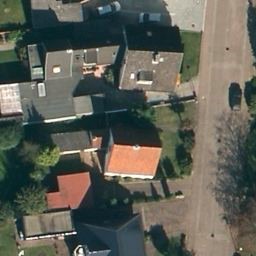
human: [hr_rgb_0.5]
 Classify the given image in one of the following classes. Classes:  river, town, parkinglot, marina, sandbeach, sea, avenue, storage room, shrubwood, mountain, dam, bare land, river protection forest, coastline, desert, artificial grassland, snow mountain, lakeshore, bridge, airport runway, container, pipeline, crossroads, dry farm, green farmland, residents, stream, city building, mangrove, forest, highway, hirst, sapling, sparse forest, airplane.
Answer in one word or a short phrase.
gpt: residents